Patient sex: M
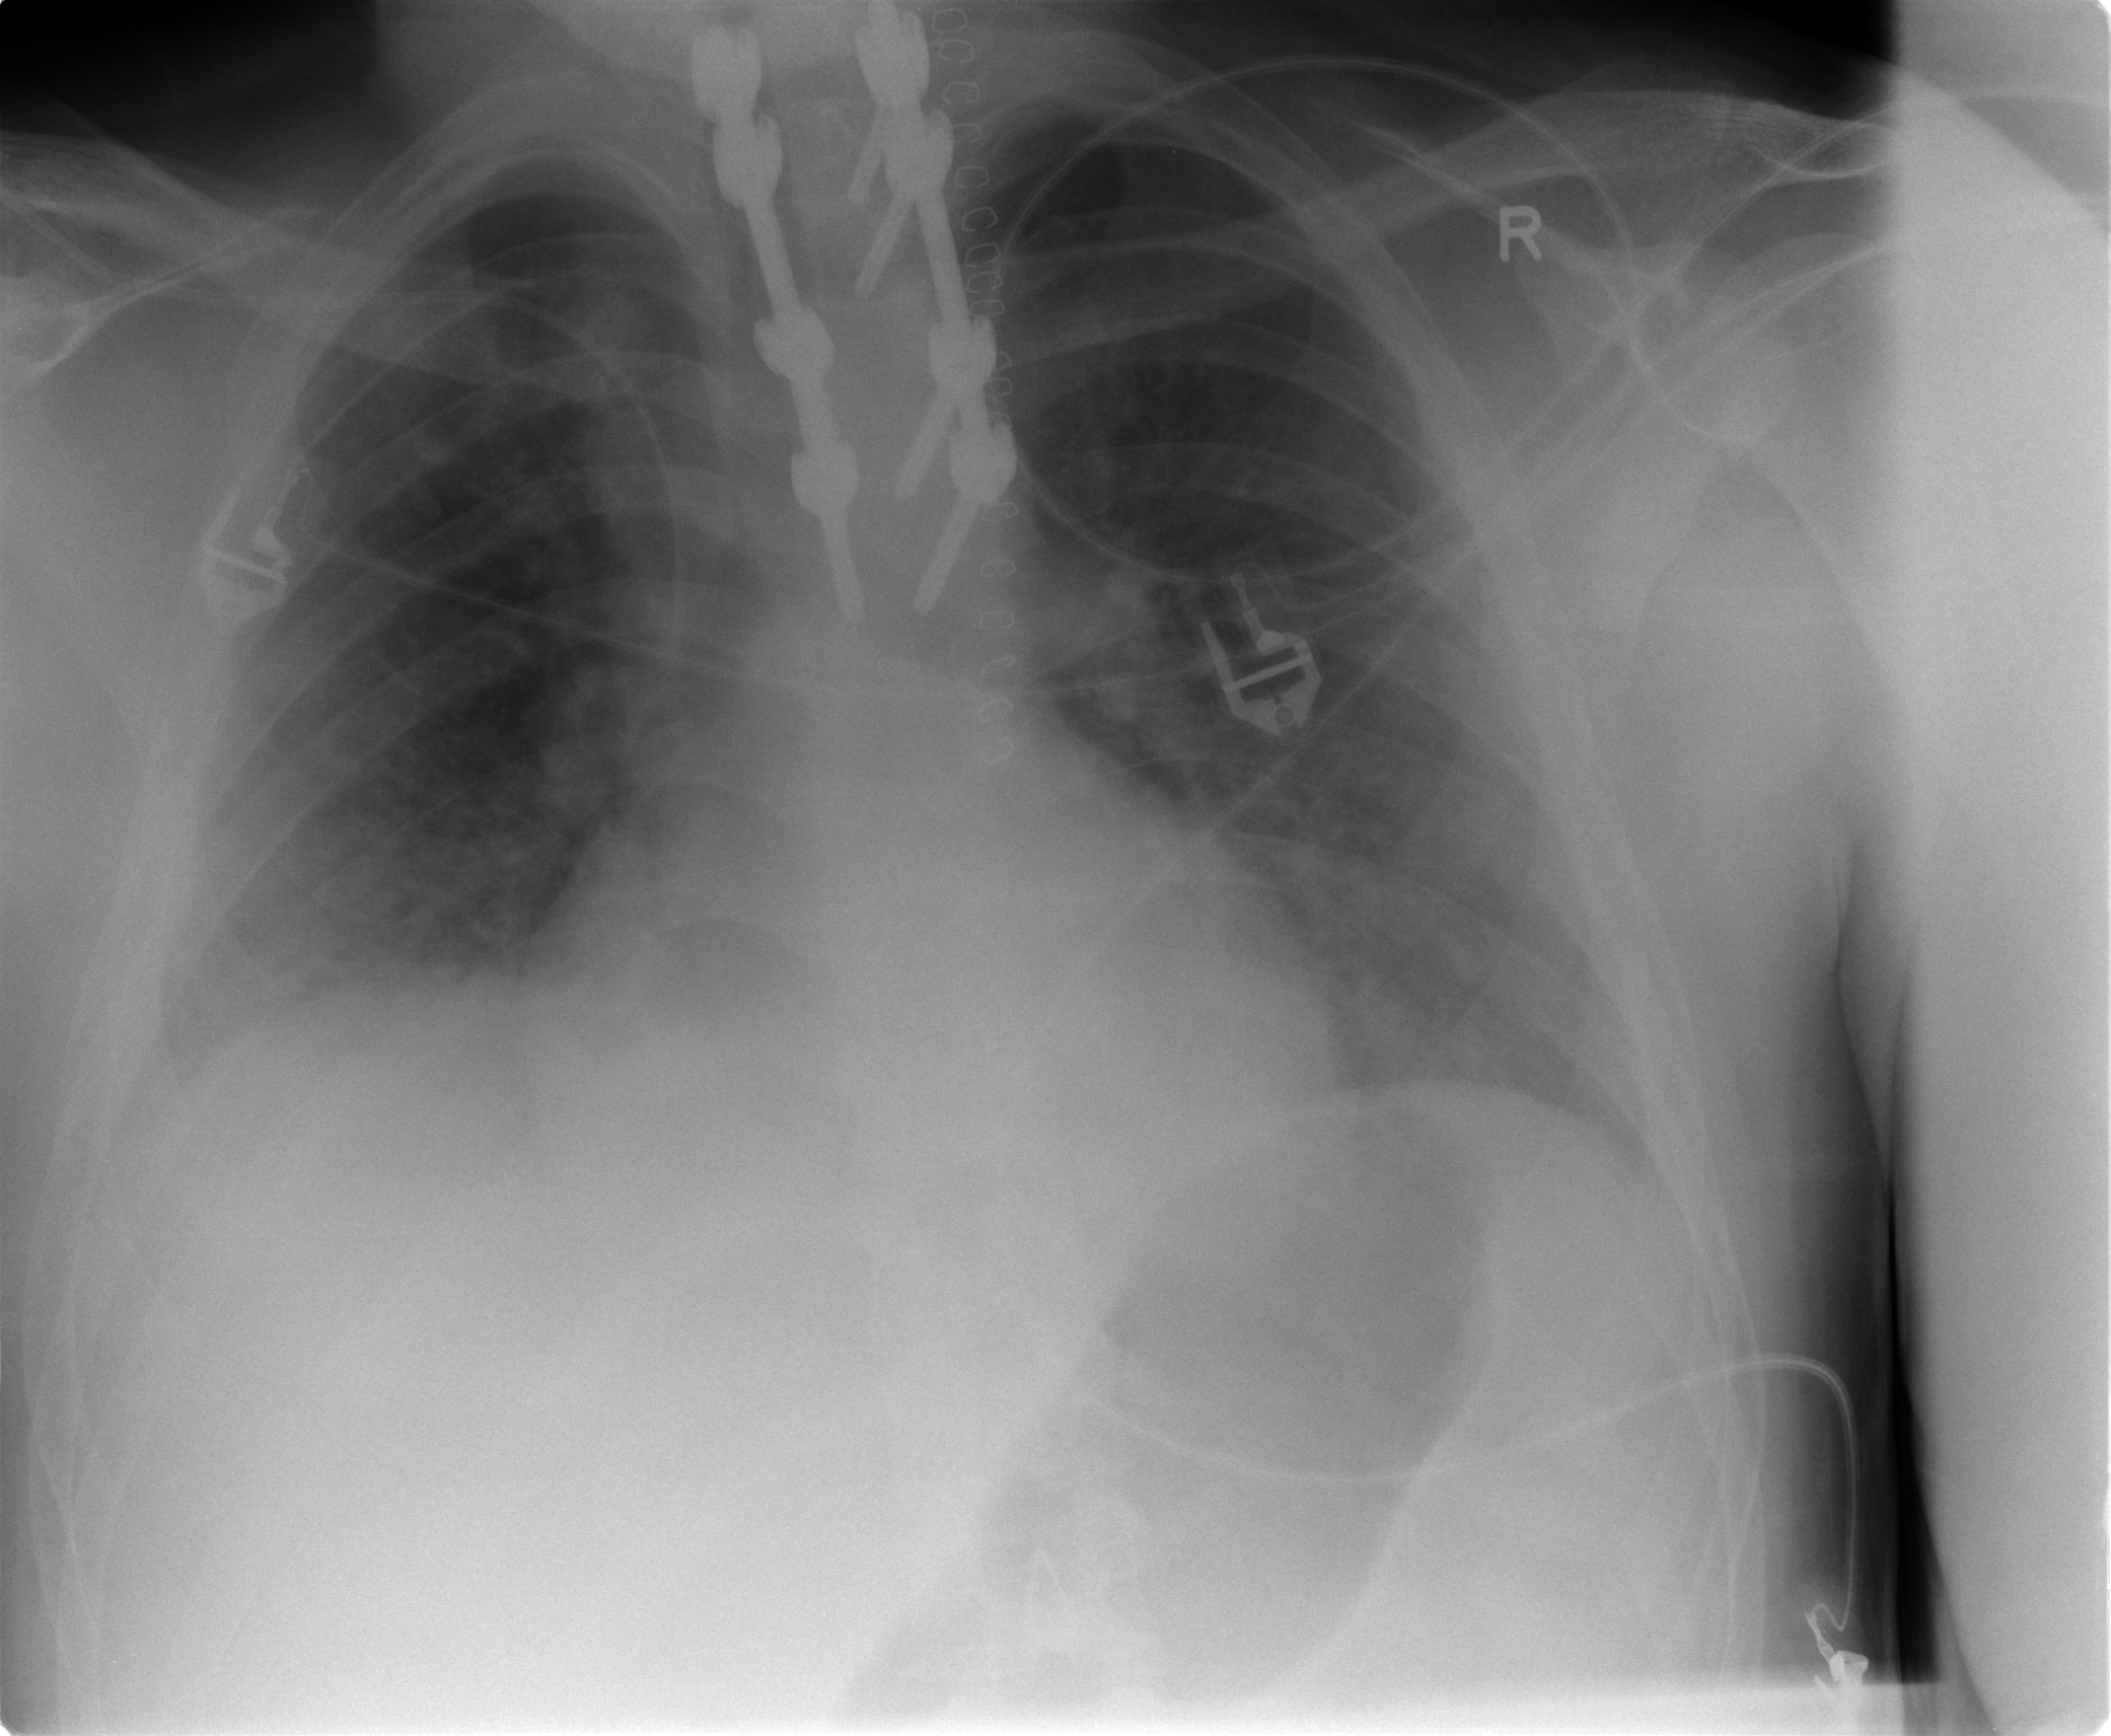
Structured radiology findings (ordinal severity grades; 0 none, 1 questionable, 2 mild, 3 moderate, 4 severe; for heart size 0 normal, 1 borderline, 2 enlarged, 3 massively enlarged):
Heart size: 1
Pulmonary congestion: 2
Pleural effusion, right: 2
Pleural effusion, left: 2
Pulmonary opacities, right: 2
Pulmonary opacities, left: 2
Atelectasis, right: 2
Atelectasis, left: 2